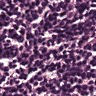
Metastatic tissue present: no